Question: Please refer below image

when ever am handovering it shows some URl in window Bottom of IE browser. but no url supplied for this button.
This is the button code
'''
<button id="btnCancel" >Cancel</button>
'''
How can i remove the invalid URL ? why it showing in IE browser ?
Thanks,
Siva
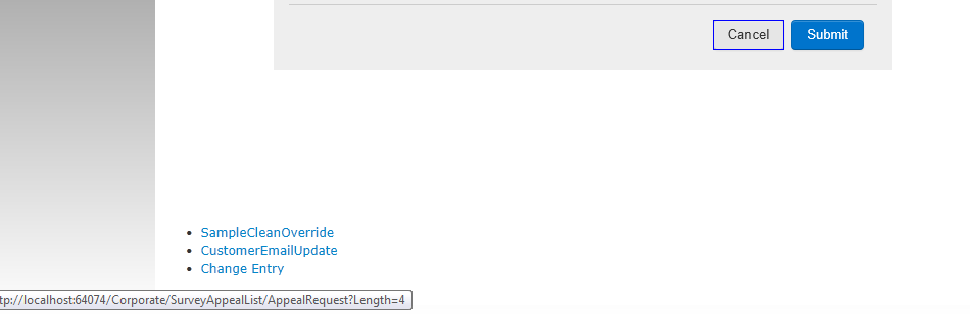
Answer: It's not something you can ask to client Browser so there is not an method. Fortunately there are few workarounds.
Let's first see how it's usually done with links:
'''
<a id="myLink" href="#" data-href="http://stackoverflow.com">Click me</a>
<script type="text/javascript">
$(document).ready(function () {
$("#myLink").click(function (e) {
e.preventDefault();
window.location.href = $("#btnCancel").data("href");
return false;
});
});
</script>
'''
Internet Explorer shows same link for 'submit' buttons too when they're in a '<form>' (and of course target URL is combination of - resolved - 'target' and 'action' attributes). Moreover don't forget that default for 'type' attribute in '<button>' is 'submit'.
## Solutions
First possible solution is to do not use '<button>' but '<input type="button">' to do the trick: IE won't display target URL and you can manually submit your form with JavaScript.
If you need advanced provided by '<button>' then you can apply same technique: use buttons of type 'button' instead of 'submit' (the default) and IE won't display any tooltip.
HTML (if you need to keep '<button>' element):
'''
<button id="btnCancel" type="button">Cancel</button>
'''
Or (if content is just a plain string):
'''
<input id="btnCancel" type="button" value="Cancel"></input>
'''
Or (if you're using Bootstrap and you want to use a link):
'''
<a id="btnCancel" class="btn" href="#">Cancel</a>
'''
JavaScript:
'''
<script type="text/javascript">
$(document).ready(function () {
$("#btnCancel").click(function (e) {
myForm.submit();
});
});
</script>
'''